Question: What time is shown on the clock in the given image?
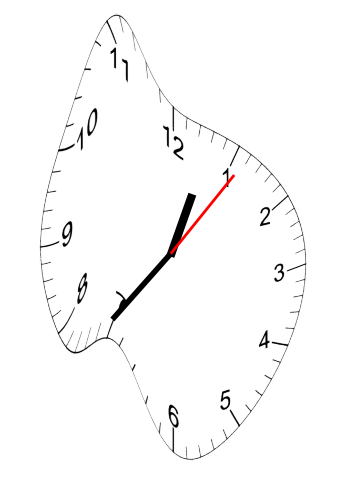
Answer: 12:36:06